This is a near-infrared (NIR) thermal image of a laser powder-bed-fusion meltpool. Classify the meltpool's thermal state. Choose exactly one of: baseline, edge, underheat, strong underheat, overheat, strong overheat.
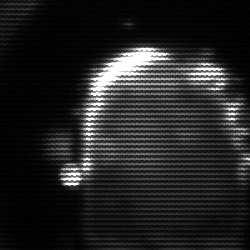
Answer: baseline